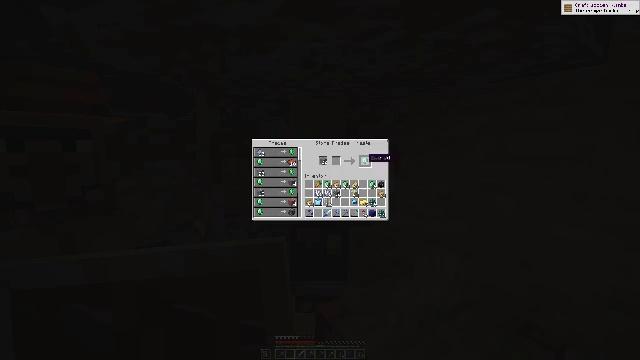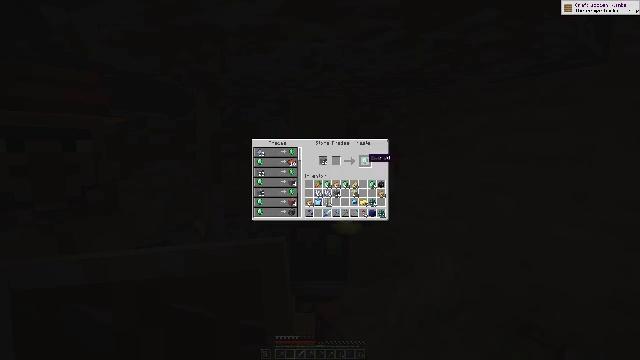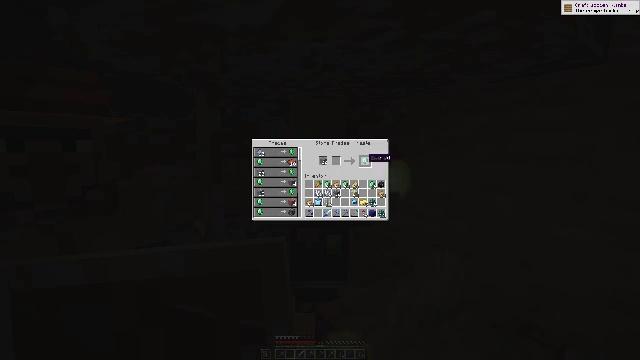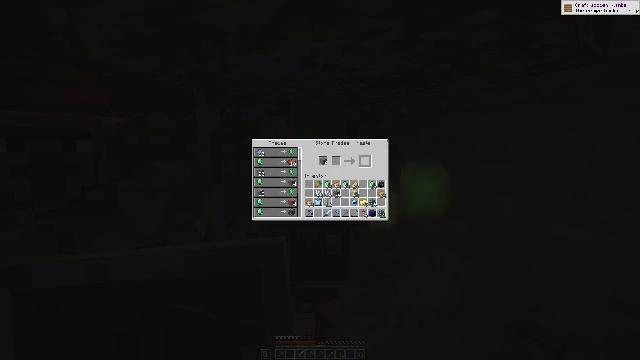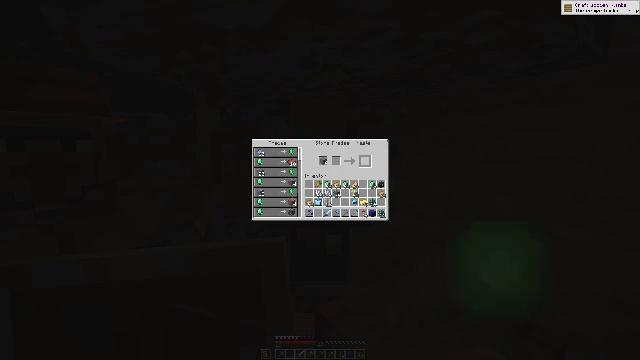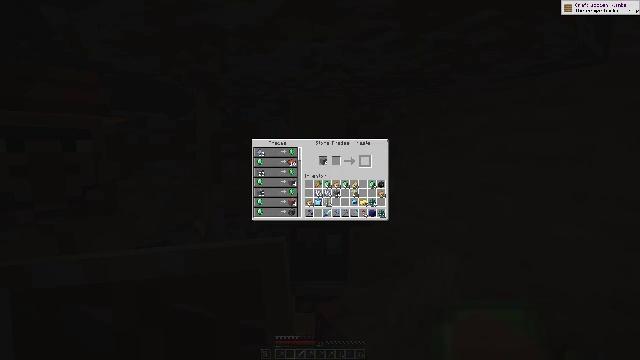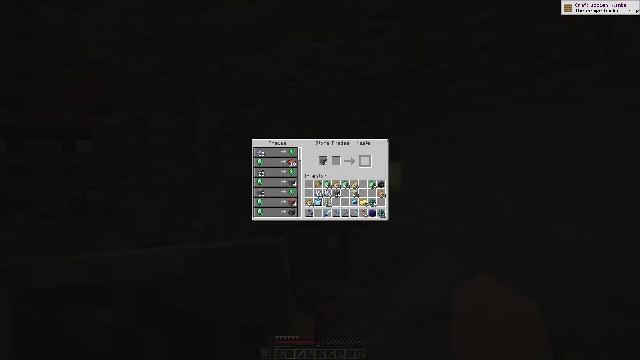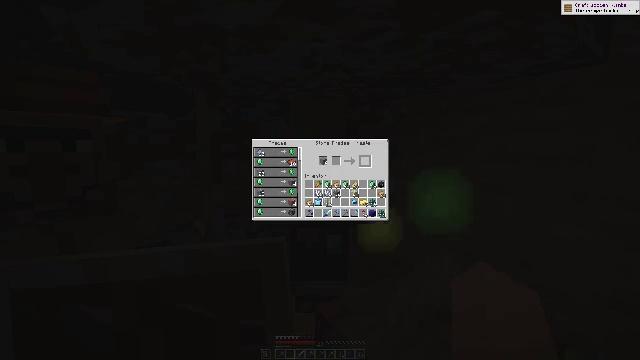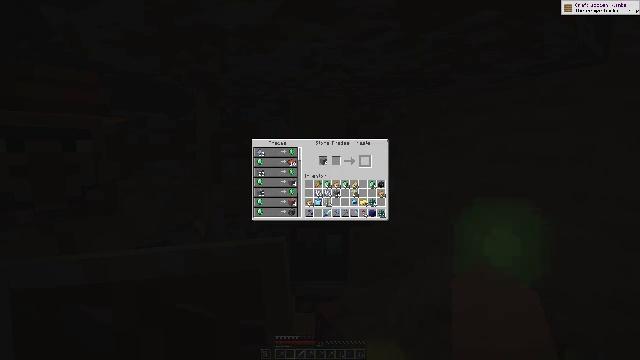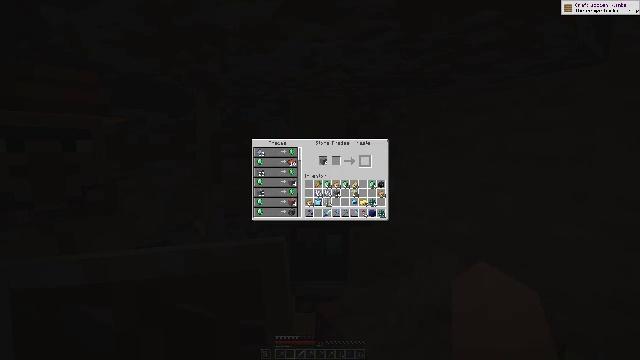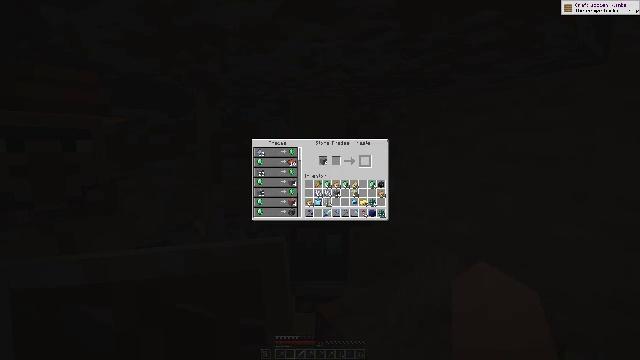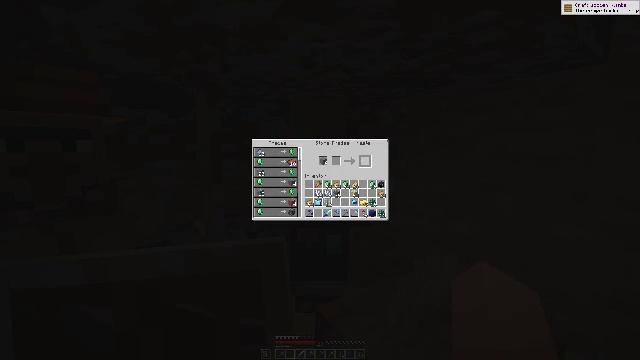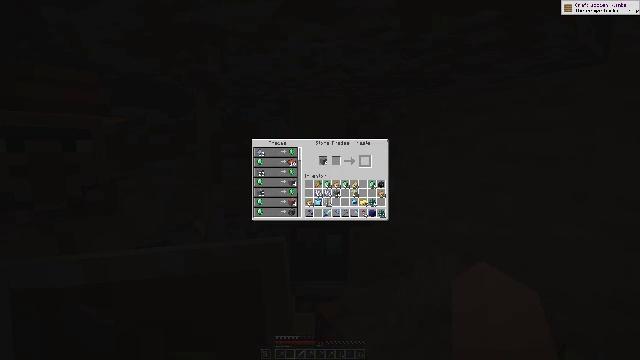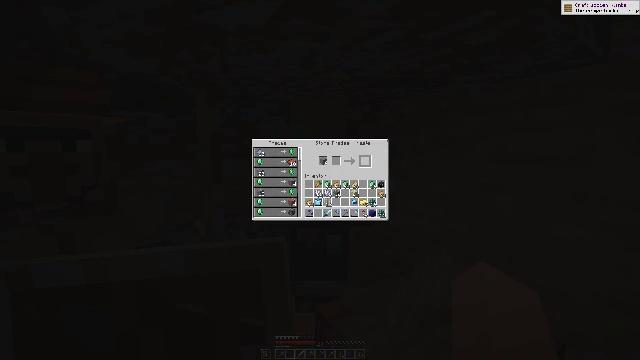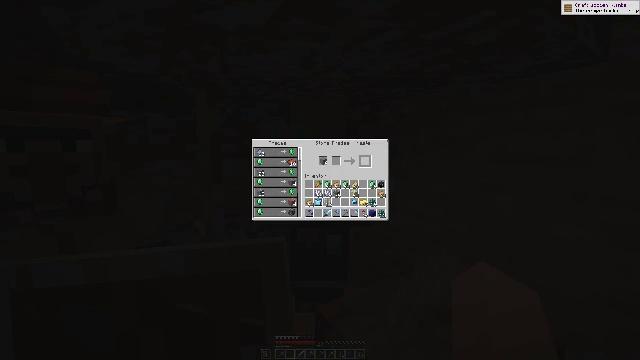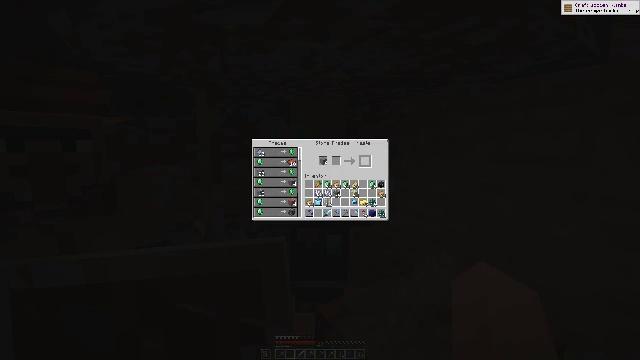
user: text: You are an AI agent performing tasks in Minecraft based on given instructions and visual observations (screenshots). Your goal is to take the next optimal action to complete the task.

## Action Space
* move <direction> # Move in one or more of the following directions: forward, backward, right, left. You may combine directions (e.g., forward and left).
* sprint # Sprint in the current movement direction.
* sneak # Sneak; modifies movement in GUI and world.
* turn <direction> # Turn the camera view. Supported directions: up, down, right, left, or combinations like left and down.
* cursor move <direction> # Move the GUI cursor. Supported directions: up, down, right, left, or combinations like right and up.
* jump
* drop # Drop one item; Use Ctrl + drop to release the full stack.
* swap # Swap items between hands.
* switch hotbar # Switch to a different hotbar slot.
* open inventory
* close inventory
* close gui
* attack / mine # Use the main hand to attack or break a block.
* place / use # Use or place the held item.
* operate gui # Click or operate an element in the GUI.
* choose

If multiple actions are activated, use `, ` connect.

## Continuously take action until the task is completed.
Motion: motion action
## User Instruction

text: Break the blue shulker box to pick it up.
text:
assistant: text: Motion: sneak, attack / mine, jump
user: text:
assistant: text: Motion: sneak, jump
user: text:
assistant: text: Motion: sneak, attack / mine, jump
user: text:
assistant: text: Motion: sneak, attack / mine
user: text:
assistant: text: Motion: sneak, attack / mine, jump
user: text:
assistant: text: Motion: sneak, attack / mine, jump
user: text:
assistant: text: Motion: sneak, attack / mine, jump
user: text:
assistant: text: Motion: sneak, attack / mine
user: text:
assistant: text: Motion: sneak, attack / mine, jump
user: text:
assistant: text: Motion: sneak, attack / mine, jump
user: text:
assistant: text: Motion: sneak, attack / mine, jump
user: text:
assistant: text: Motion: sneak, attack / mine
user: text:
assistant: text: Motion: sneak, attack / mine
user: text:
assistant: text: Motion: sneak, attack / mine, jump
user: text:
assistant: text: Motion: sneak, attack / mine, jump
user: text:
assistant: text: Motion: sneak, attack / mine, jump
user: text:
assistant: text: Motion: sneak, attack / mine
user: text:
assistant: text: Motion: sneak, attack / mine
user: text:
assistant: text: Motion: sneak, jump
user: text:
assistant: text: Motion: sneak, jump
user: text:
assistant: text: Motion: sneak, jump
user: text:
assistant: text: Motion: sneak, jump
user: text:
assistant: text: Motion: sneak
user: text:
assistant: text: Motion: no_op
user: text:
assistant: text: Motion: no_op
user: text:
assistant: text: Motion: turn right and down
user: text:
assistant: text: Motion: turn right and down
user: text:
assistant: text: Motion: turn right
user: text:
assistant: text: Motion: no_op
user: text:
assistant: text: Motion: no_op